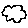
Label: cloud